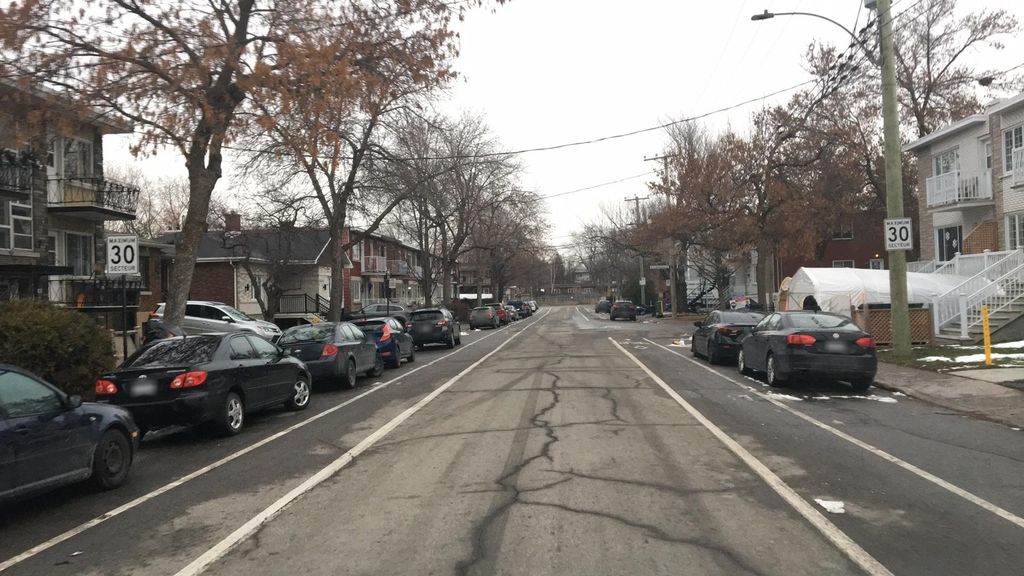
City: montreal